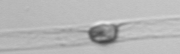
Label: Dactyliosolen_blavyanus